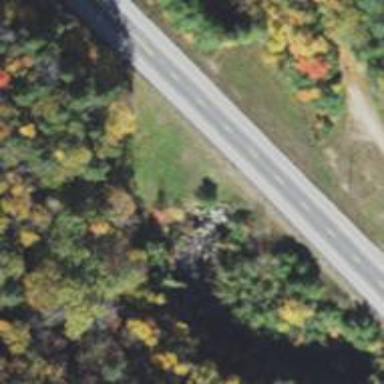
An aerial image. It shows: Asphalt trunk highway.